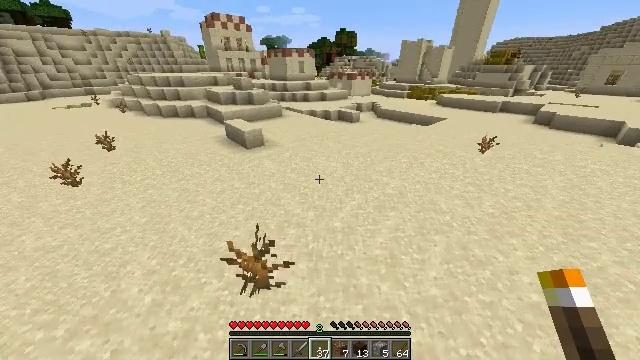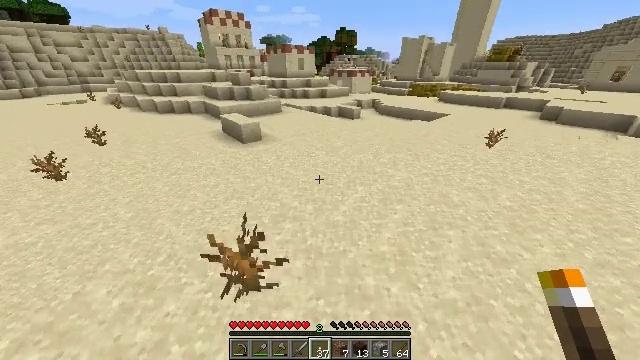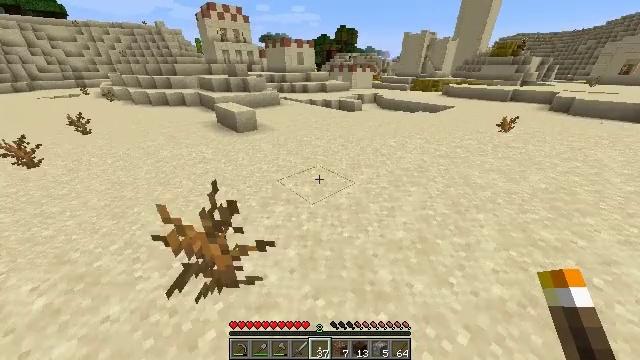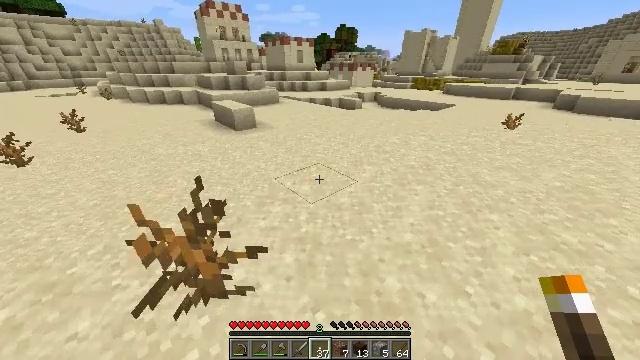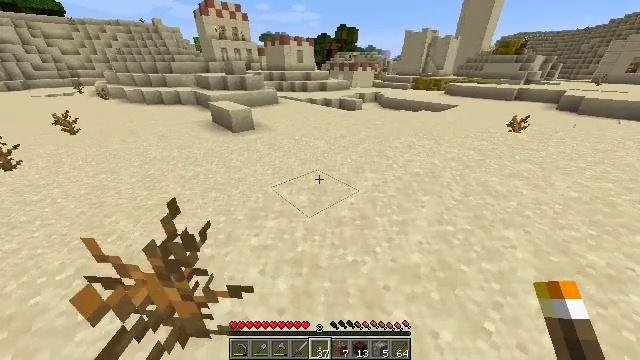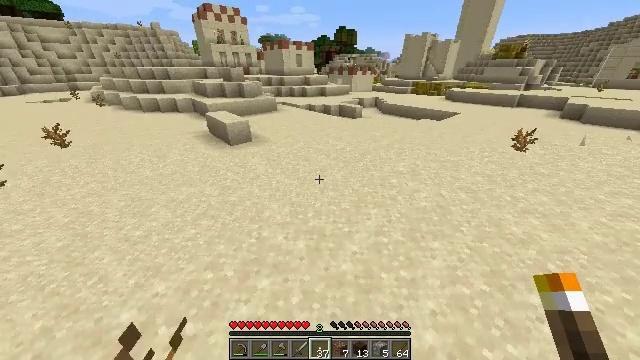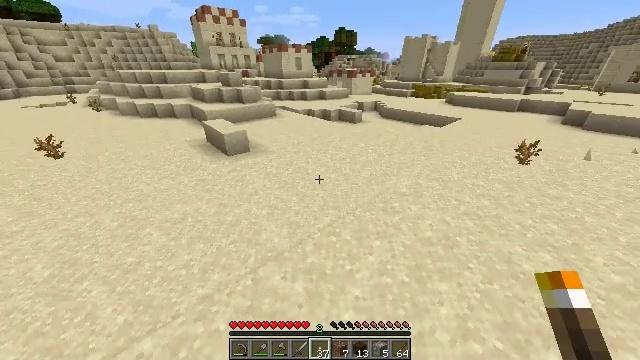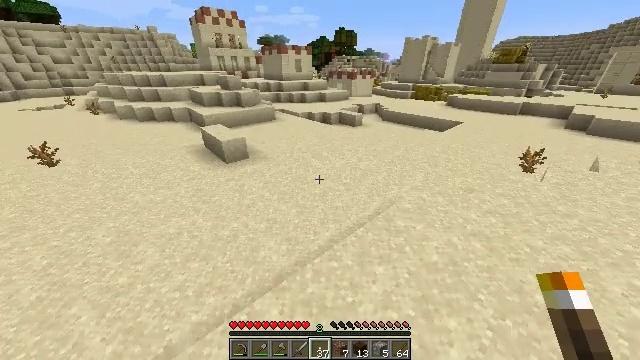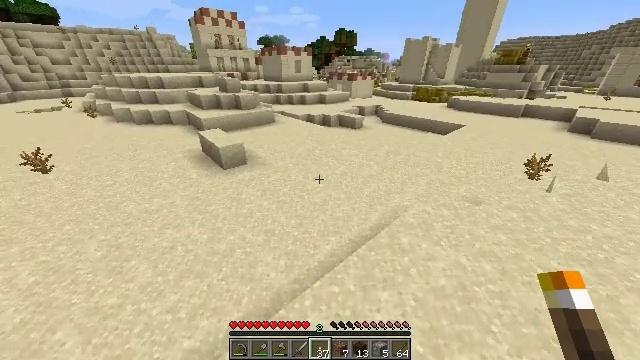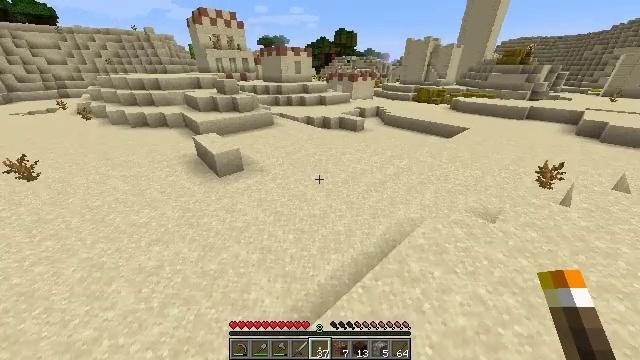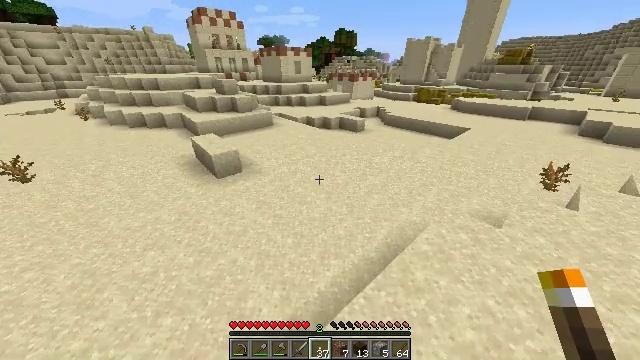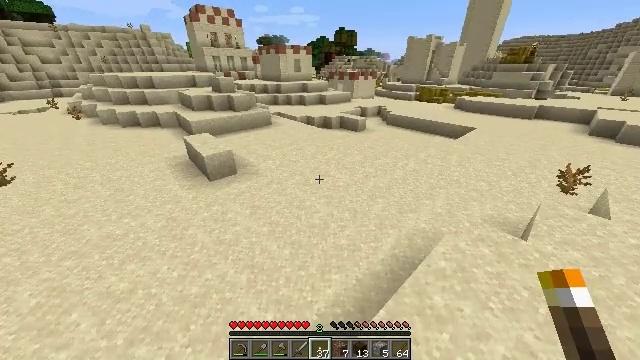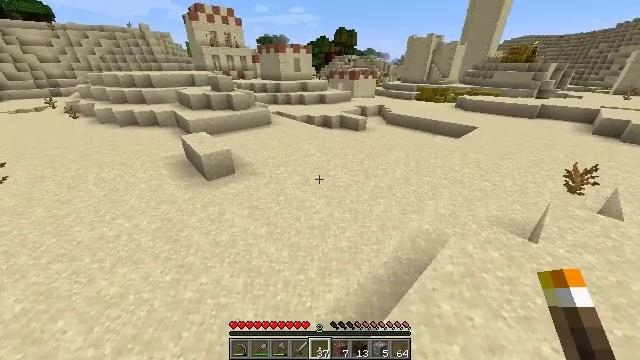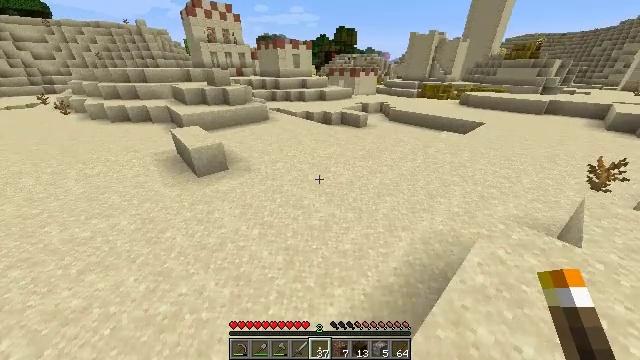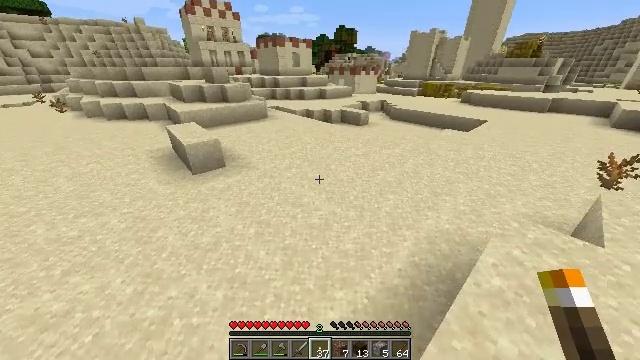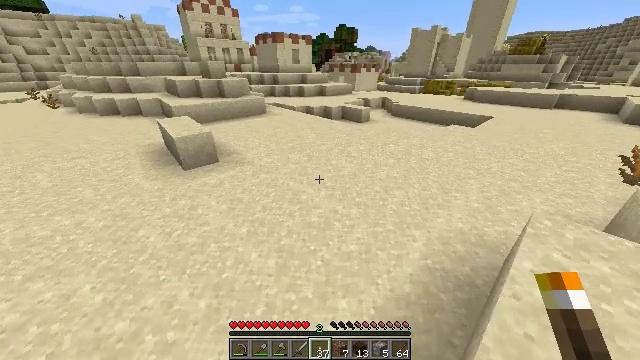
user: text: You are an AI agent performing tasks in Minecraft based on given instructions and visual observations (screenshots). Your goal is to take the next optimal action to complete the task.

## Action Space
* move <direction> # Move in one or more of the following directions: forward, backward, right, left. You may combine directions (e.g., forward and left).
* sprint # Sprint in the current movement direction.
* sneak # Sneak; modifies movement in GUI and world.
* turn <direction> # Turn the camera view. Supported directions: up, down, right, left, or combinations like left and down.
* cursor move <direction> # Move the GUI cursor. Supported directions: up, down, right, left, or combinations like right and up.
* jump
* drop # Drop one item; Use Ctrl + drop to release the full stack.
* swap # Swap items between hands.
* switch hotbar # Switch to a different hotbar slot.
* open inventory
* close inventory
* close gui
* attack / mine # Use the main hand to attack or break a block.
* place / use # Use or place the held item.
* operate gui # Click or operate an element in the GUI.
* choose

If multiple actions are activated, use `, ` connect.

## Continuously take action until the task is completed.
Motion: motion action
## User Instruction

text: Mine a hay block from the field.
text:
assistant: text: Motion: move forward, sprint, jump
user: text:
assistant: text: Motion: move forward, sprint, jump
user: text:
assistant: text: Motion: move forward, sprint, jump
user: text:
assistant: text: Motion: move forward, sprint, jump
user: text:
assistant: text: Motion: move forward, sprint, jump
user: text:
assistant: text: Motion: move forward, sprint, jump
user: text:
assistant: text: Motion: move forward, sprint, jump
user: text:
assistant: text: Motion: move forward, sprint, jump
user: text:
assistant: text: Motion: move forward, sprint, jump
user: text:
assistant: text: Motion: move forward, sprint, jump
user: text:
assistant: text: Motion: move forward, sprint, jump
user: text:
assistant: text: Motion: move forward, sprint, jump
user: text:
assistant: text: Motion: move forward, sprint, jump
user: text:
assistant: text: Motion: move forward, sprint, jump
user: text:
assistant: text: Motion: move forward, sprint, jump
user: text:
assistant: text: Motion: move forward, sprint, jump
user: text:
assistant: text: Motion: move forward, sprint, jump
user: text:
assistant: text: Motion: move forward, sprint, jump
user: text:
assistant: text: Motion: move forward, sprint, jump
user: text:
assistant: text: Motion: move forward, sprint, jump
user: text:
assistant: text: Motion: move forward, sprint, jump
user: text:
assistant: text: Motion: move forward, sprint, jump
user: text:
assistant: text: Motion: move forward, sprint, jump
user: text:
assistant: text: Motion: move forward, sprint, jump
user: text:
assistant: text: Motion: move forward, sprint, jump
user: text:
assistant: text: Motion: move forward, sprint, jump
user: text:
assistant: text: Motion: move forward, sprint, jump
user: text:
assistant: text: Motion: move forward, sprint, jump
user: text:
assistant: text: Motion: move forward, sprint, jump
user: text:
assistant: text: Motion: move forward, sprint, jump